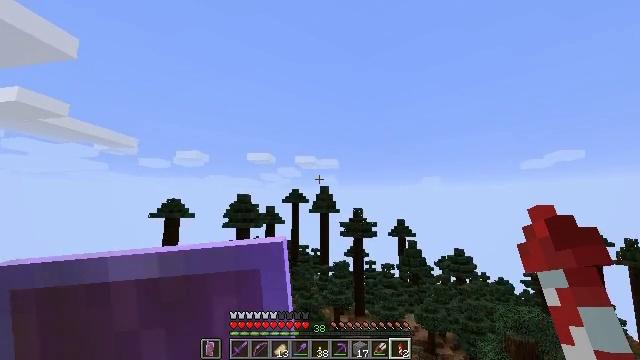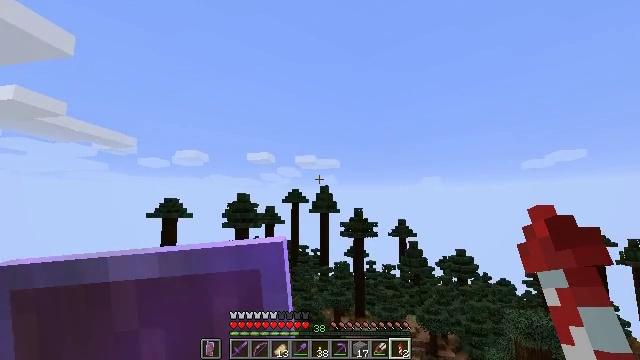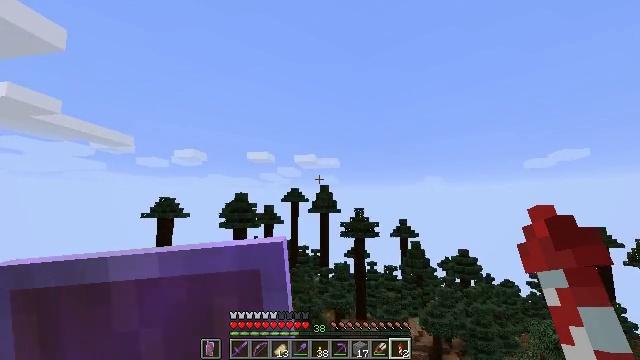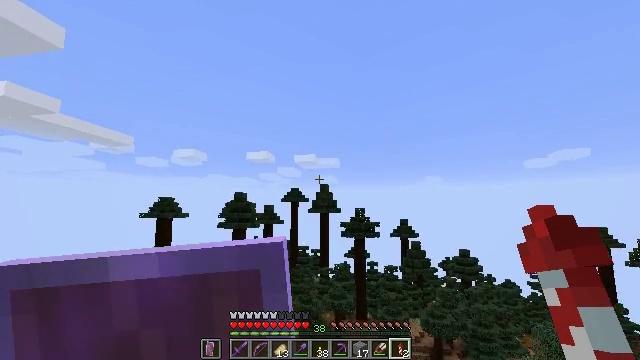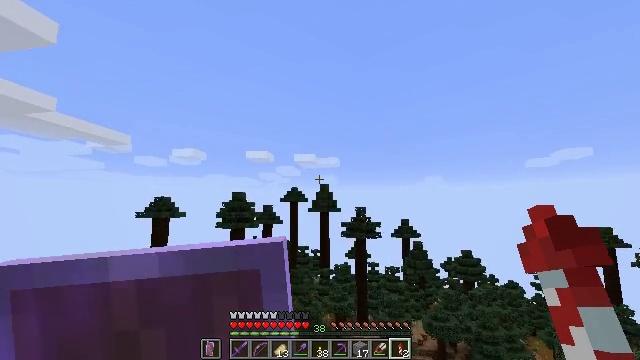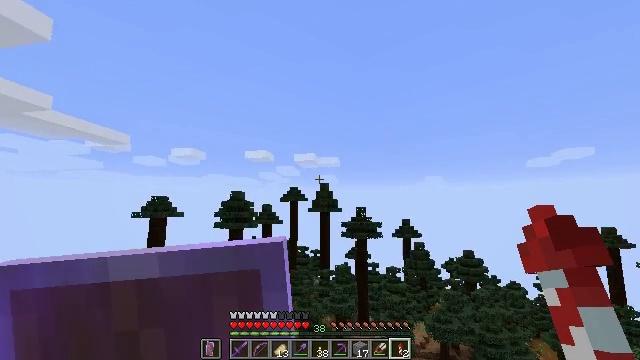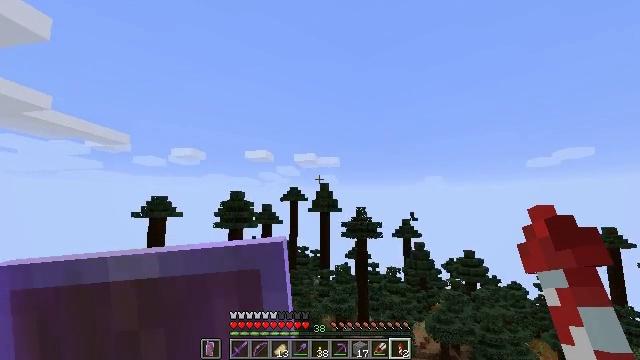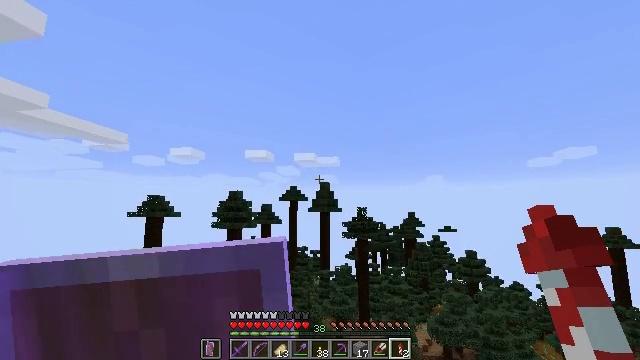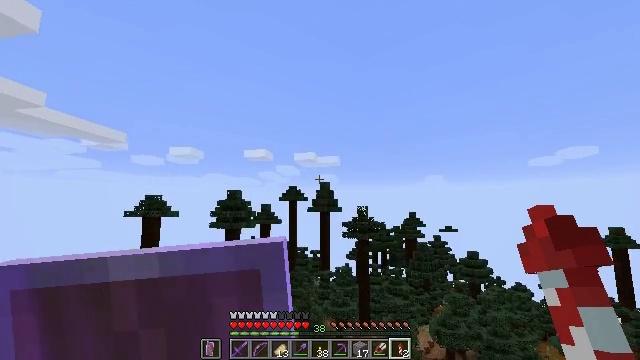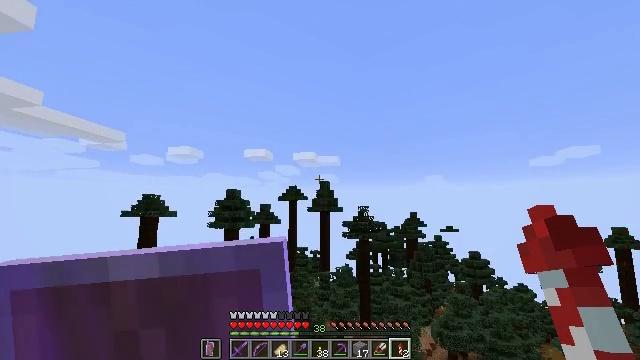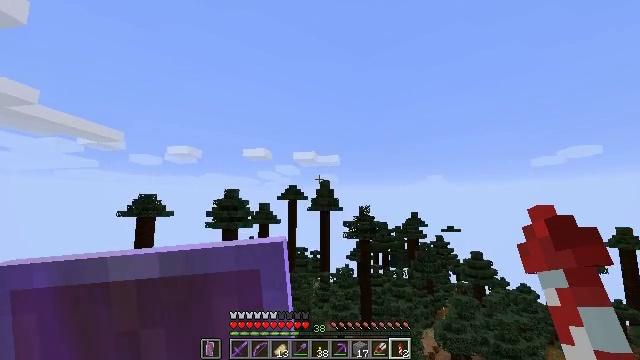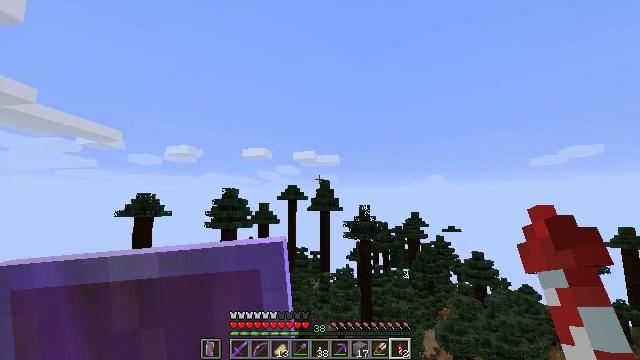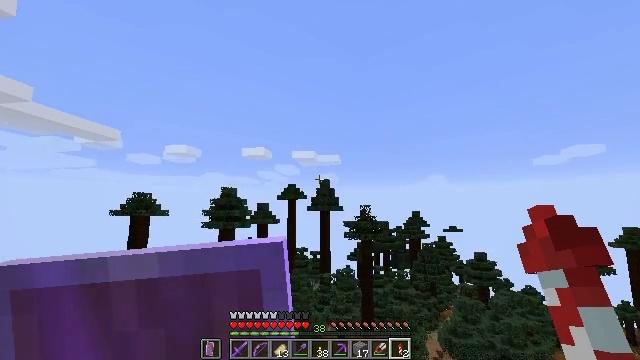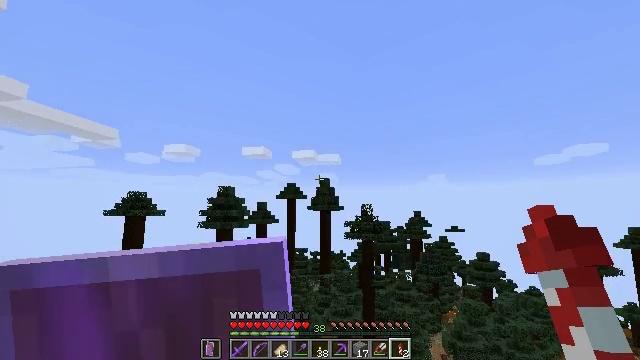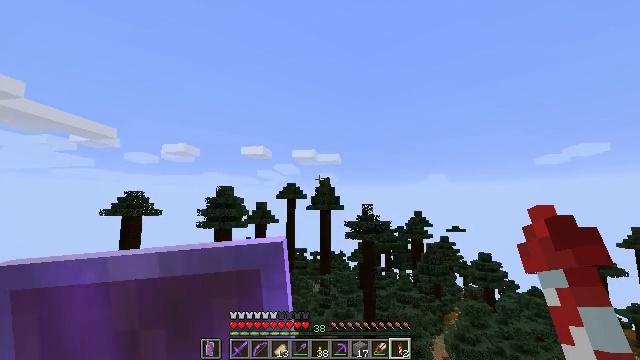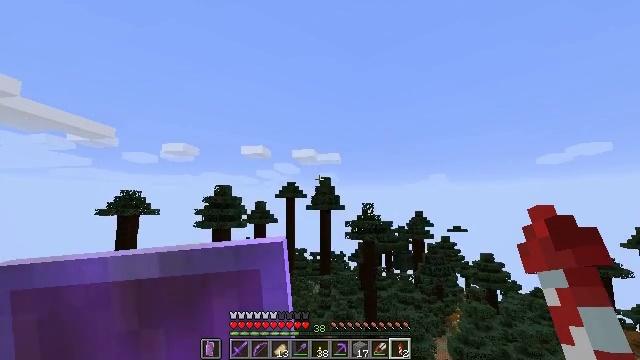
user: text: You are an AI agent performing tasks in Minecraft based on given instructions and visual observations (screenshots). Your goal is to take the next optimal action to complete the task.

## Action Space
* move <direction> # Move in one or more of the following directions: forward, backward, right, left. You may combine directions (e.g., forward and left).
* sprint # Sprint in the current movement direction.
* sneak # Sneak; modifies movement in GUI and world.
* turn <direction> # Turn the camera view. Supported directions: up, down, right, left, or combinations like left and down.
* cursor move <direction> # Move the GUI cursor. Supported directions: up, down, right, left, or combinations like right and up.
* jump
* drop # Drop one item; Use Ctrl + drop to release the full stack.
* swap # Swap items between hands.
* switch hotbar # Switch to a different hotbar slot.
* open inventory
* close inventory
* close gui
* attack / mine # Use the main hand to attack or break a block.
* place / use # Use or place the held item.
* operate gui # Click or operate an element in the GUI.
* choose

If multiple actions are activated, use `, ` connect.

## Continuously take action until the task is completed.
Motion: motion action
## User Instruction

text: Remove oak leaves from the inventory.
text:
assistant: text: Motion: no_op
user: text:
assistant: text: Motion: no_op
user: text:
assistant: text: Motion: no_op
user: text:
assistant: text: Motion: no_op
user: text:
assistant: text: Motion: no_op
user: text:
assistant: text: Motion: no_op
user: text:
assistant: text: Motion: no_op
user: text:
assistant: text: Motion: no_op
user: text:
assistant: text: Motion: no_op
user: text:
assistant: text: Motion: no_op
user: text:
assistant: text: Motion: no_op
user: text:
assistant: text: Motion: no_op
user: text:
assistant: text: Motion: no_op
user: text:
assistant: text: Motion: no_op
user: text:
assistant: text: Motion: no_op
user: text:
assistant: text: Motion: no_op
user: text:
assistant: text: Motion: no_op
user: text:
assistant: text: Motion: no_op
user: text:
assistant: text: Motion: no_op
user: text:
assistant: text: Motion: no_op
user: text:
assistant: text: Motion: no_op
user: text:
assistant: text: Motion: no_op
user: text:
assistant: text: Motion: no_op
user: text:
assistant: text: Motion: no_op
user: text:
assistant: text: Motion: no_op
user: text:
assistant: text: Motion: no_op
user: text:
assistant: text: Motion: no_op
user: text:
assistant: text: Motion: no_op
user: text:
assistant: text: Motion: no_op
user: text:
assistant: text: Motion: no_op